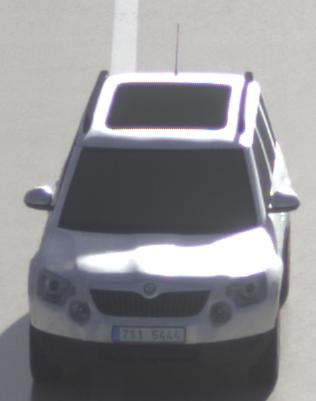
Make: Skoda
Model: Yeti 1.2 TSI
Detailed model: Yeti
Model produced from: 2009/11
Model produced until: 2011/10
Doors: 5
Color: white
Road condition: wet road
Daytime: morning or afternoon
Contrast: high contrast